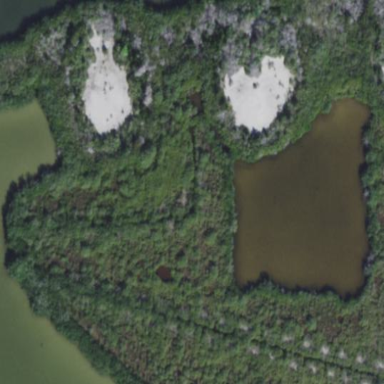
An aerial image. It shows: Beautiful mangrove wetland area.